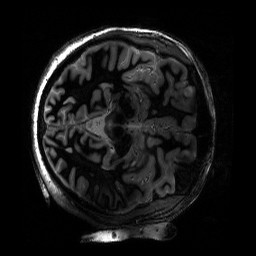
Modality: T1w
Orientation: axial
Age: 29
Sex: male
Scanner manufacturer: siemens
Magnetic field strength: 6.98 T
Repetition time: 4.5 s
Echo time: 0.00337 s